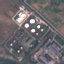
Land use / land cover class: Industrial